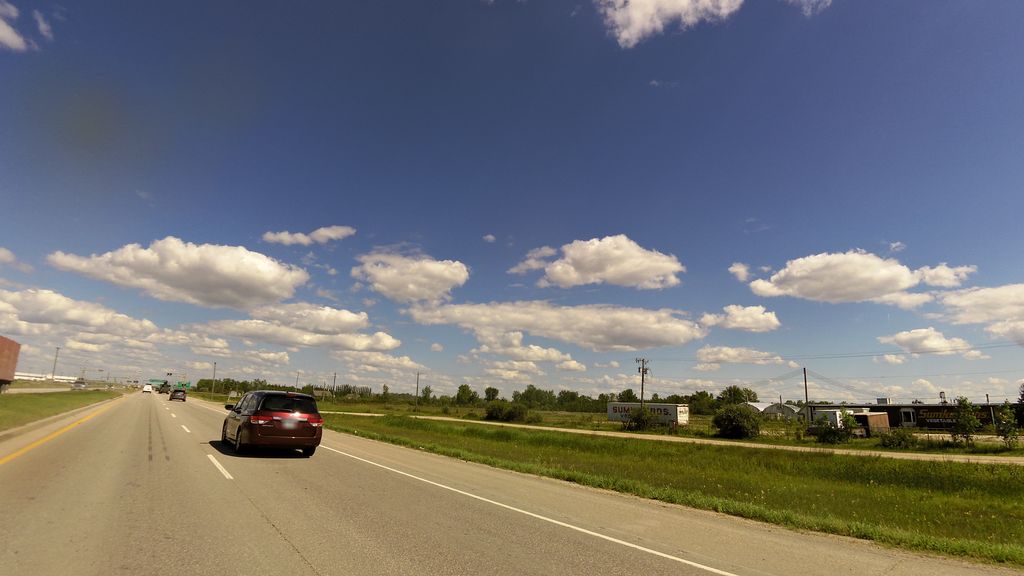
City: winnipeg